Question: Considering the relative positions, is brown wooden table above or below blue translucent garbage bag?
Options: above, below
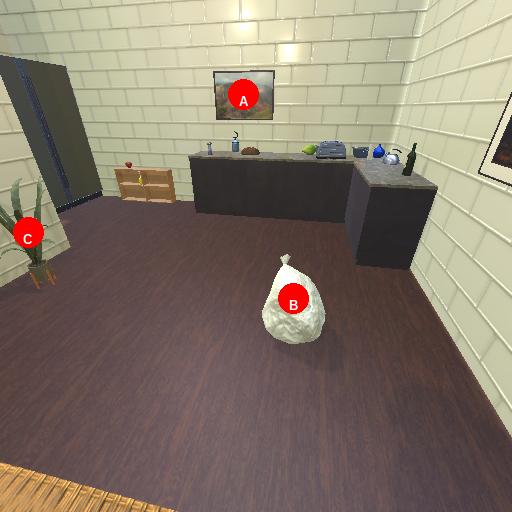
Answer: above